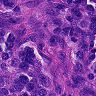
Metastatic tissue present: yes